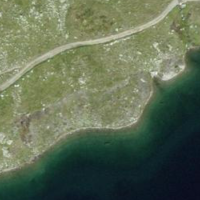
EUNIS habitat code: 26
Species observed at this site:
Crepis aurea
Geum montanum